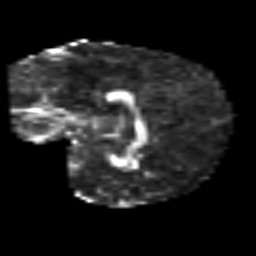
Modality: FA
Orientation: sagittal
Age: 44
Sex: female
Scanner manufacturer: siemens
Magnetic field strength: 3 T
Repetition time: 6.1 s
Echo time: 0.101 s